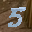
Label: 5